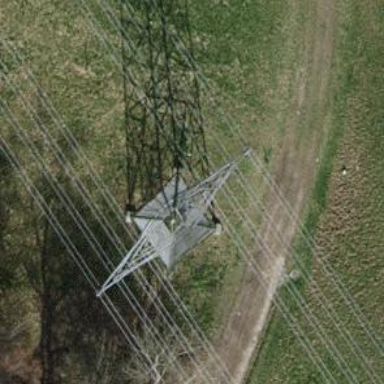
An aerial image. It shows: Lattice structure tower used for power distribution.